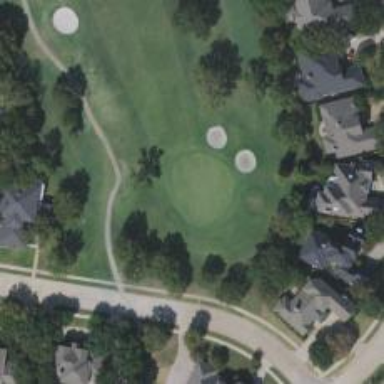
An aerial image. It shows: Golf hole.